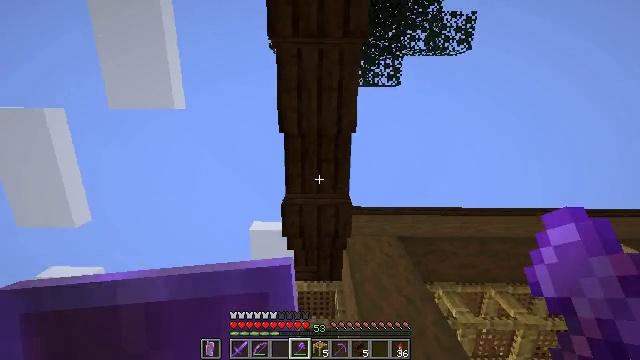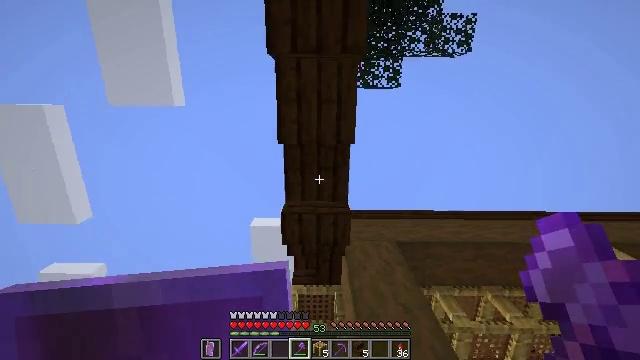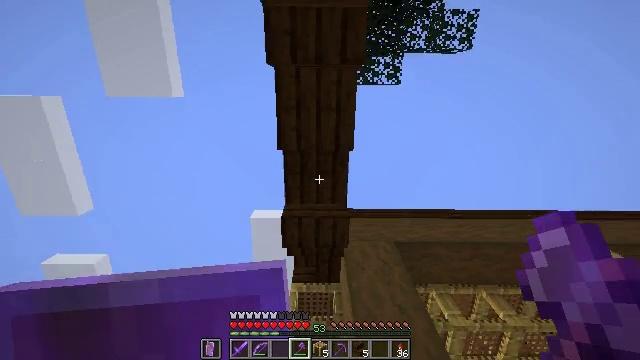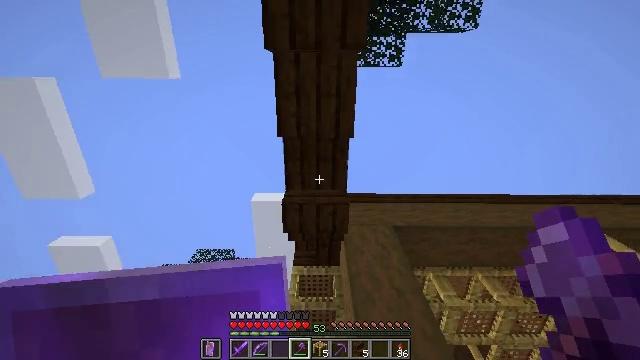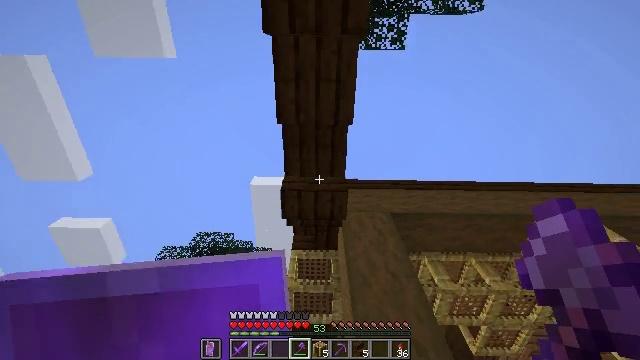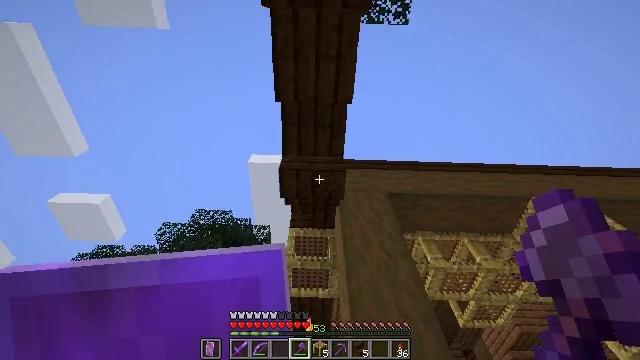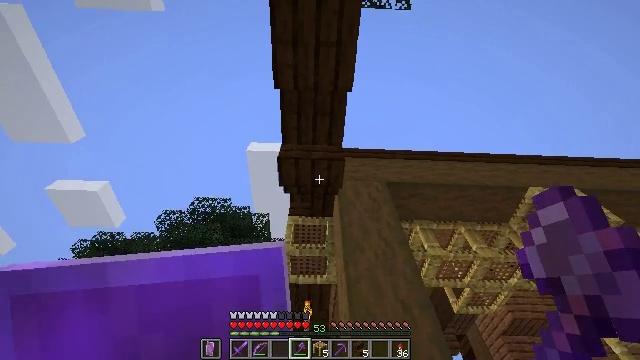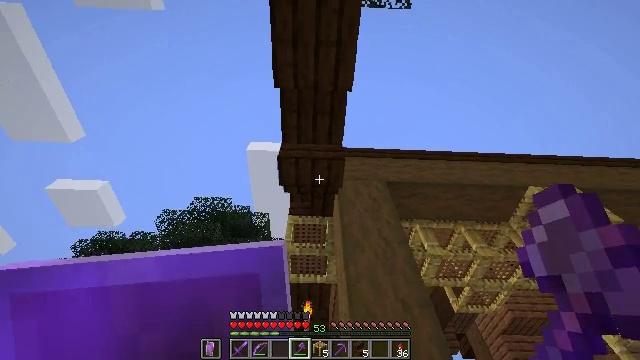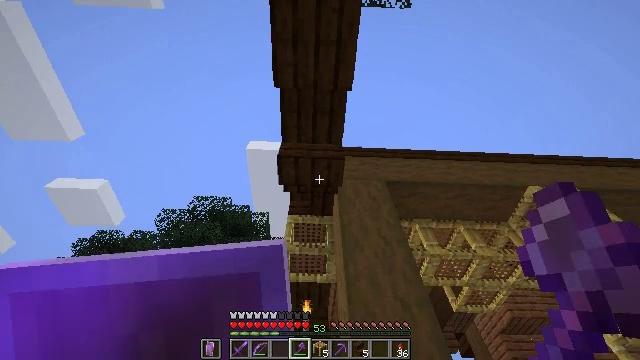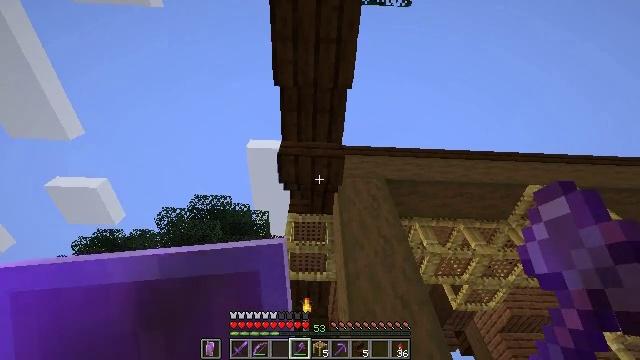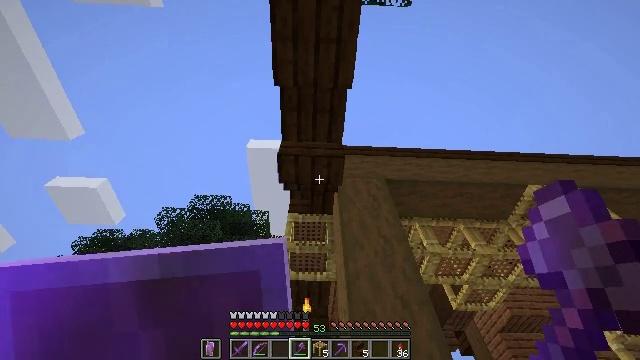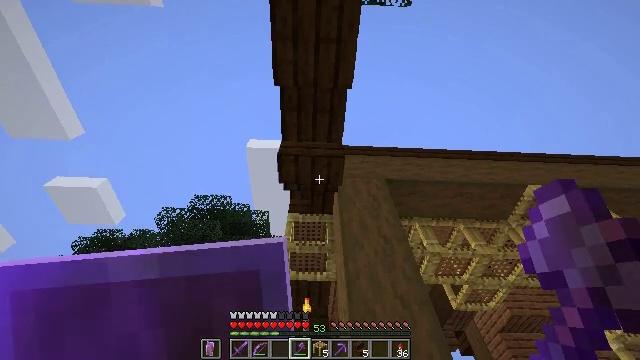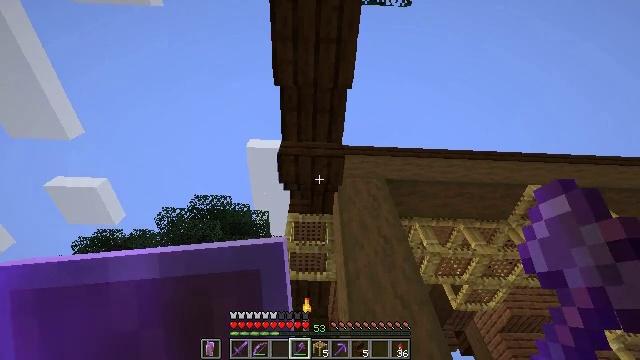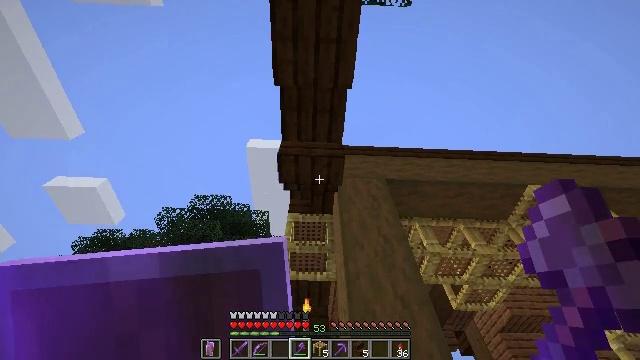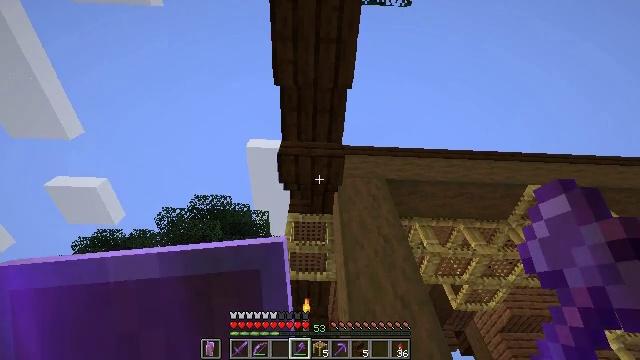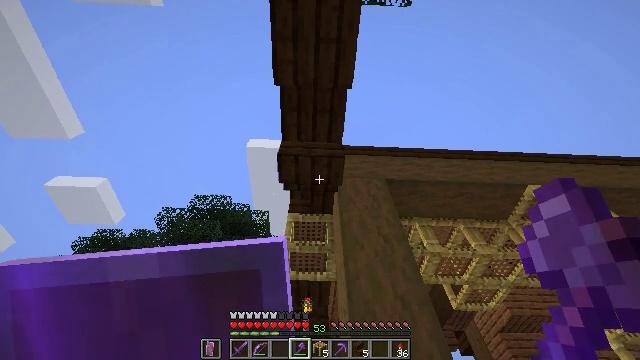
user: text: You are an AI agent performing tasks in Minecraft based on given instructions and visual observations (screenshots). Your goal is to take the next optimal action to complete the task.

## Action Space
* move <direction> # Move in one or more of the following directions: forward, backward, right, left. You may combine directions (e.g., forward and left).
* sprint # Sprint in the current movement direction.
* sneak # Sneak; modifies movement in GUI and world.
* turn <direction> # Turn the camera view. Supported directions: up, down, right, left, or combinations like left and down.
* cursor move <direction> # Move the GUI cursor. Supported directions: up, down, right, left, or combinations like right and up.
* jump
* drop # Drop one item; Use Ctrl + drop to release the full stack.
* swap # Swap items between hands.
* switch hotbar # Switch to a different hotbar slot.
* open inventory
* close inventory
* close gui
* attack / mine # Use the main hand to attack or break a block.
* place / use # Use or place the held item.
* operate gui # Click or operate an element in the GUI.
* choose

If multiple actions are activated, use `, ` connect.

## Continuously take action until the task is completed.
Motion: motion action
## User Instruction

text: Mine dark oak slab.
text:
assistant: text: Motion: move back
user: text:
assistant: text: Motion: turn down
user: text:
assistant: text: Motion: turn down
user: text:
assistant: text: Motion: turn down
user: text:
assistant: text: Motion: turn down
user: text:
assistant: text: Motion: turn down
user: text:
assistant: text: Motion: no_op
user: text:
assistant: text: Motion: no_op
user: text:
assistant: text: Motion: no_op
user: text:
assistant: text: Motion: no_op
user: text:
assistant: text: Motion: no_op
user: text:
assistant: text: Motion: no_op
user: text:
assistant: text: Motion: no_op
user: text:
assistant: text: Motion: no_op
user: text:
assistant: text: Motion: no_op
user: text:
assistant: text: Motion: no_op
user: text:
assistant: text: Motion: no_op
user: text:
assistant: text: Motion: no_op
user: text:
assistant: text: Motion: no_op
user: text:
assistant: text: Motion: no_op
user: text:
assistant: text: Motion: no_op
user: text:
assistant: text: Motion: no_op
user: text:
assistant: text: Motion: no_op
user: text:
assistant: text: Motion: no_op
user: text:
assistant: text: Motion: no_op
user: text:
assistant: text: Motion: no_op
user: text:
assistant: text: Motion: no_op
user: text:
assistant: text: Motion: no_op
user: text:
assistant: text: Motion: no_op
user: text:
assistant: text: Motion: no_op